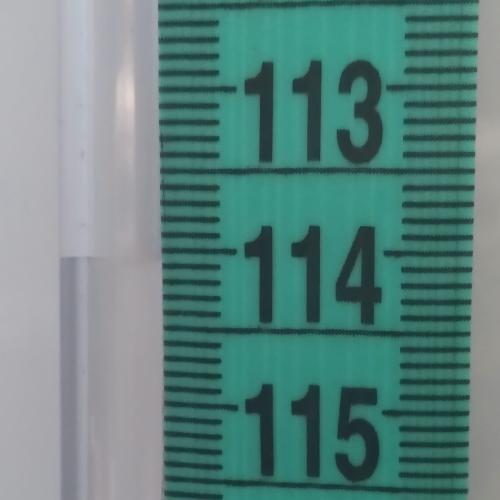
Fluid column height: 114.1 cm